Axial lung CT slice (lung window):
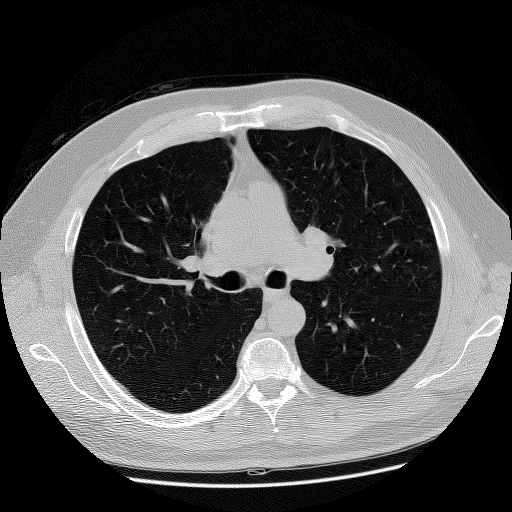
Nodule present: no